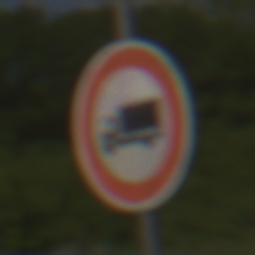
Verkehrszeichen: VerbotFuerKraftfahrzeugeUeberDreiKommaFuenfTonnen
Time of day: Midday
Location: Outdoor (RoadRail)
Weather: PartlyCloudy
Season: NotSpecified
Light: Natural